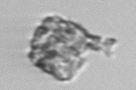
Label: detritus_transparent